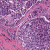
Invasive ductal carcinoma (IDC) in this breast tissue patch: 0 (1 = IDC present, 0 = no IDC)